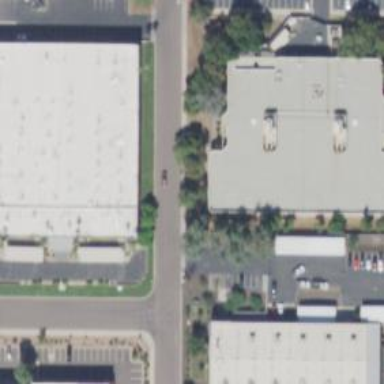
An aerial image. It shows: Industrial building.